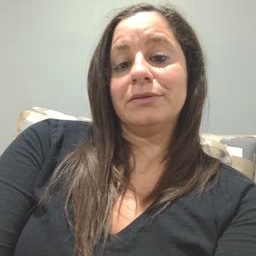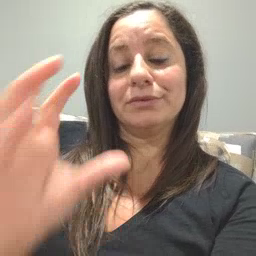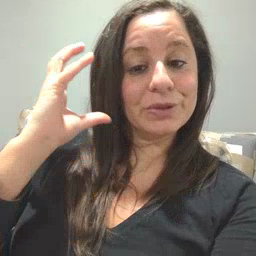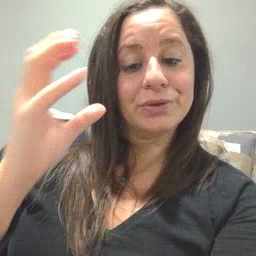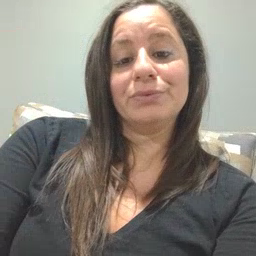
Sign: radio